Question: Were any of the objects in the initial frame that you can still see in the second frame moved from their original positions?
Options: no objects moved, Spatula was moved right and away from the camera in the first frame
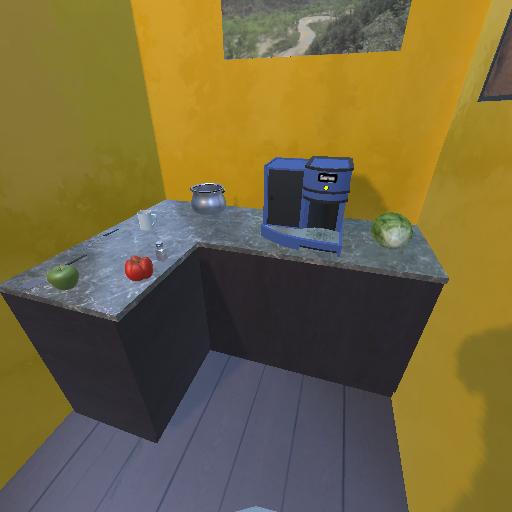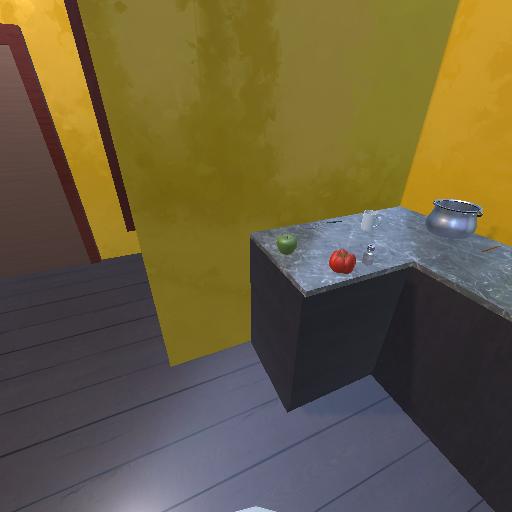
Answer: no objects moved